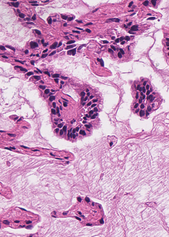
Tumor epithelial tissue: yes
Tumor-associated stroma tissue: yes
Normal tissue: no